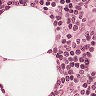
Metastatic tissue present: no